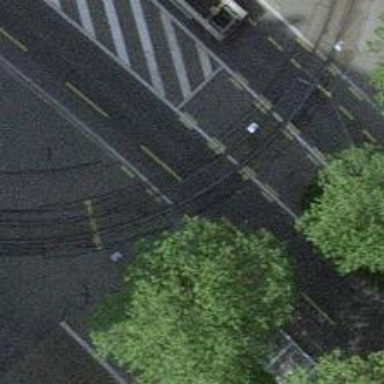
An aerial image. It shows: Tram level crossing on the railway.